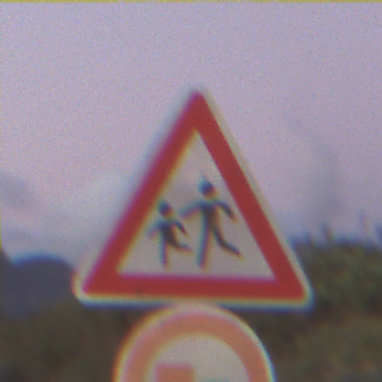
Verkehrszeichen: KinderRechts
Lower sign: UeberholverbotKraftfahrzeuge
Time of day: Dawn
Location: Outdoor (RoadRail)
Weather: Clear
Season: NotSpecified
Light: Natural